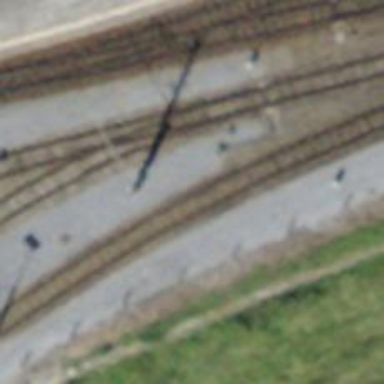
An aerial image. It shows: Narrow-gauge railway with electrified tracks using contact line. Located in service yard with one track.